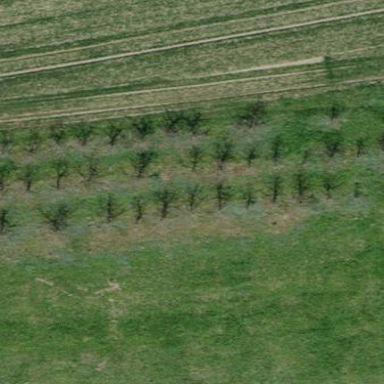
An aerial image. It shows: Orchard.